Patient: sex F, age 57
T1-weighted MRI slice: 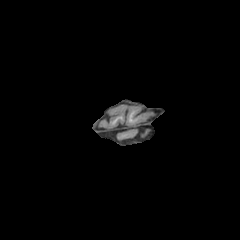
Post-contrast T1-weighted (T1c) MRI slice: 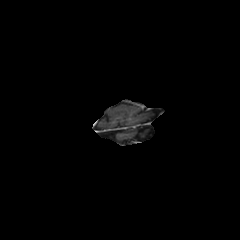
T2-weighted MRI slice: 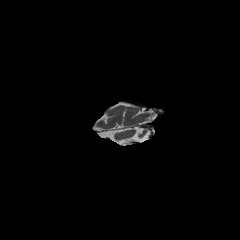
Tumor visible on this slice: no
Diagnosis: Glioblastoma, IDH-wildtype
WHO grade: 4